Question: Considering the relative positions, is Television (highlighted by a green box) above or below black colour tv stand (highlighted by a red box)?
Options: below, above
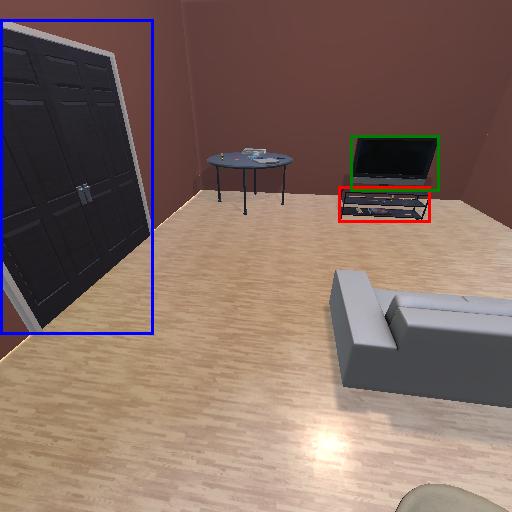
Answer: below